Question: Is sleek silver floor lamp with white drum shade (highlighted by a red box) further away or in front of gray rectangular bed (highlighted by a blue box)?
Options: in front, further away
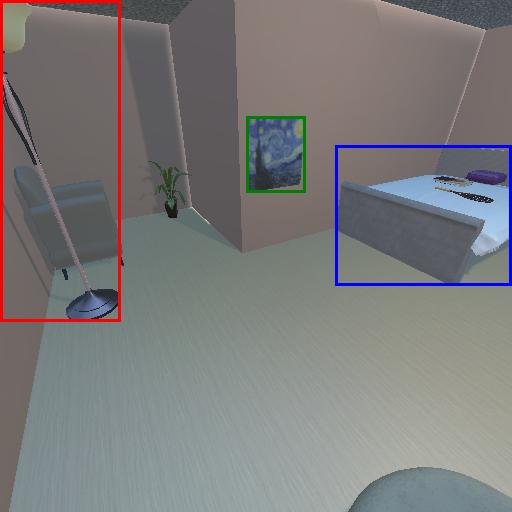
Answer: in front